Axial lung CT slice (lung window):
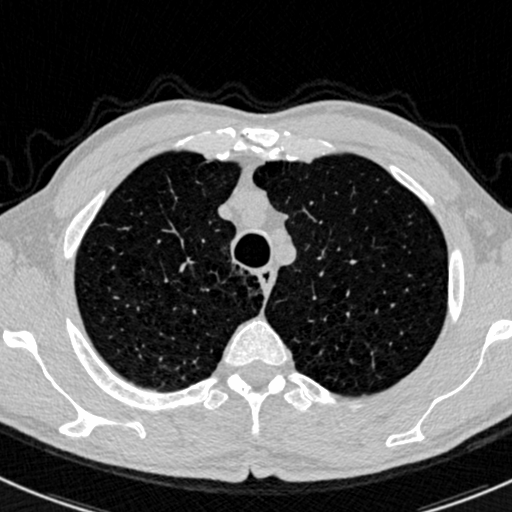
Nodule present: no